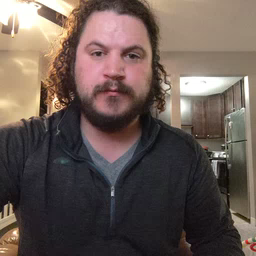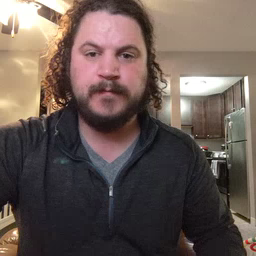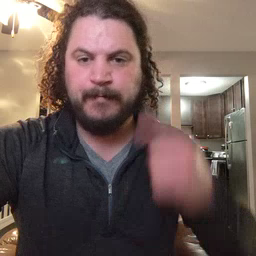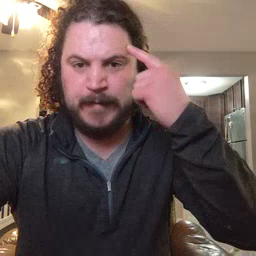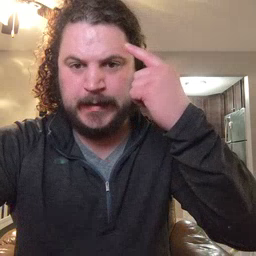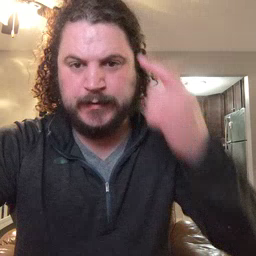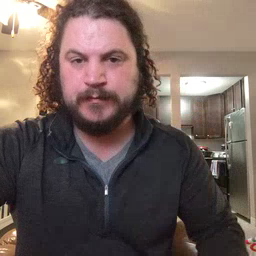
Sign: penny